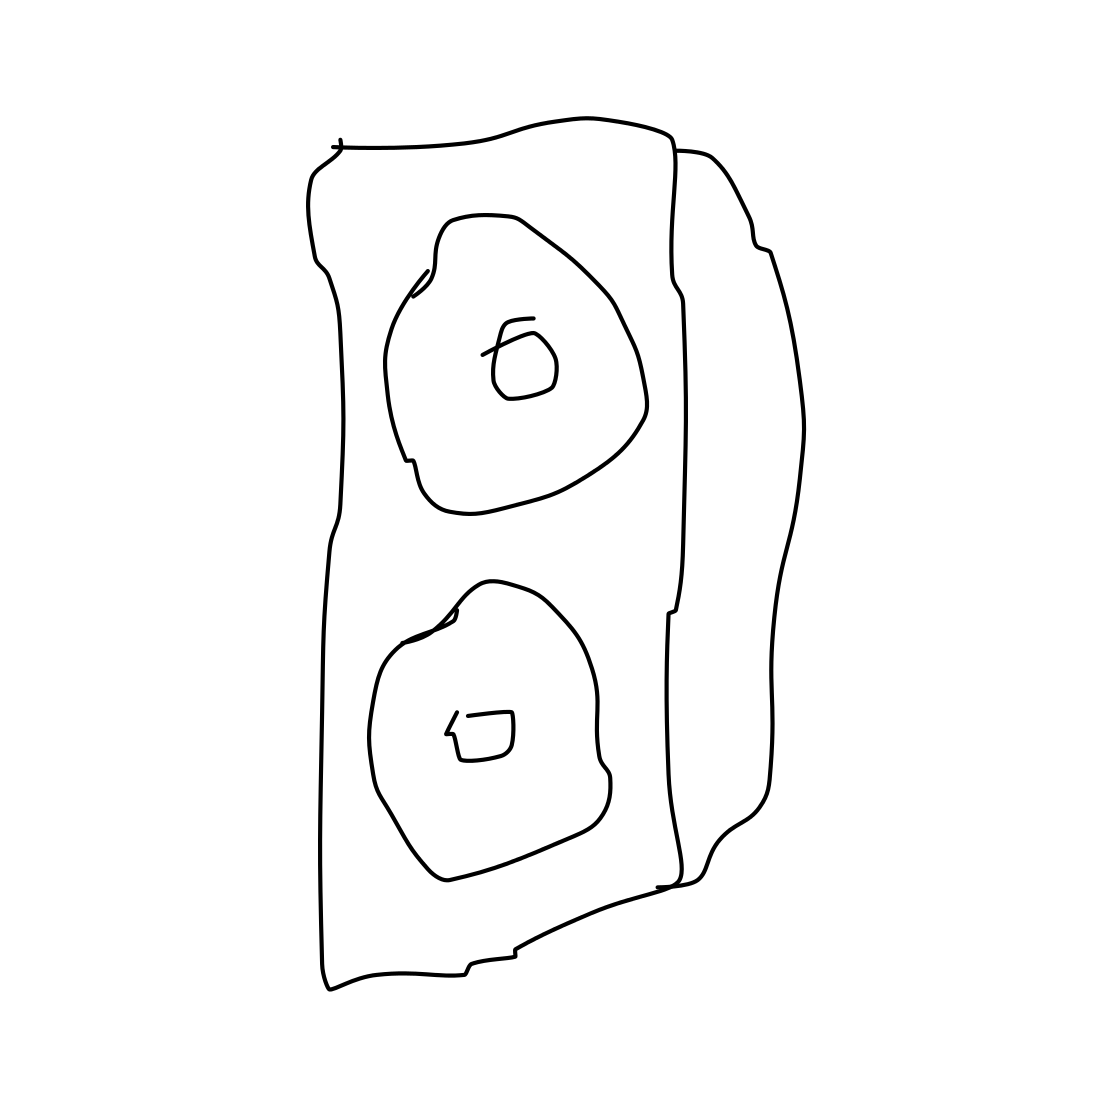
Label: loudspeaker